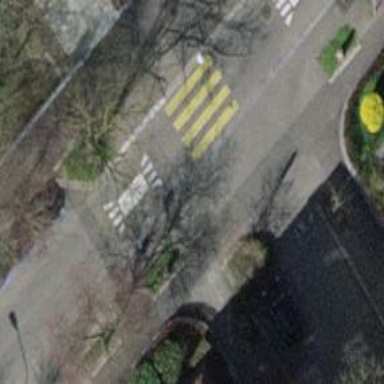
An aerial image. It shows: Avenue lined with trees.